Question: I'm having an issue with drawing an ellipse object using OpenGL (sharpgl to be exact since it works well enough with WPF).
Right now I'm using this code (angles are in degrees):
'''
gl.Begin(OpenGL.GL_LINE_STRIP);
gl.Color(colorR, colorG, colorB, alfa);
for (double i = angleStart; i <= angleEnd; ++i)
{
double angleCurrent = Math.PI * i / 180;
double dx = radiusX * Math.Cos(angleCurrent);
double dy = radiusY * Math.Sin(angleCurrent);
gl.Vertex(dx + ellipseMiddleCoordX, dy + ellipseMiddleCoordY, 0);
}
gl.End();
'''
And it works 100% fine for drawing circles (that is 'radiusX = radiusY') and ellipses where angles are 0, 90, 180, 270, 360 ('radiusX != radiusY').
However it doesn't quite do the job when 'radiusX != radiusY' and for example 'angleStart = 30; angleEnd = 70'.
What it does for above example it draws a circle first, apply the angles, then recalculates the X/Y radius. This gives incorrect results since I expect something like this:

where red = expected behaviour, yellow = code above, grey = additional lines for angles
I'm quite lost on how I'm suppose to approach the fix in this.
yes - I know that 'gl.Begin/gl.End' are outdated functions, but I still fail to grasp the full concept of OGL, and most of my program is just math.
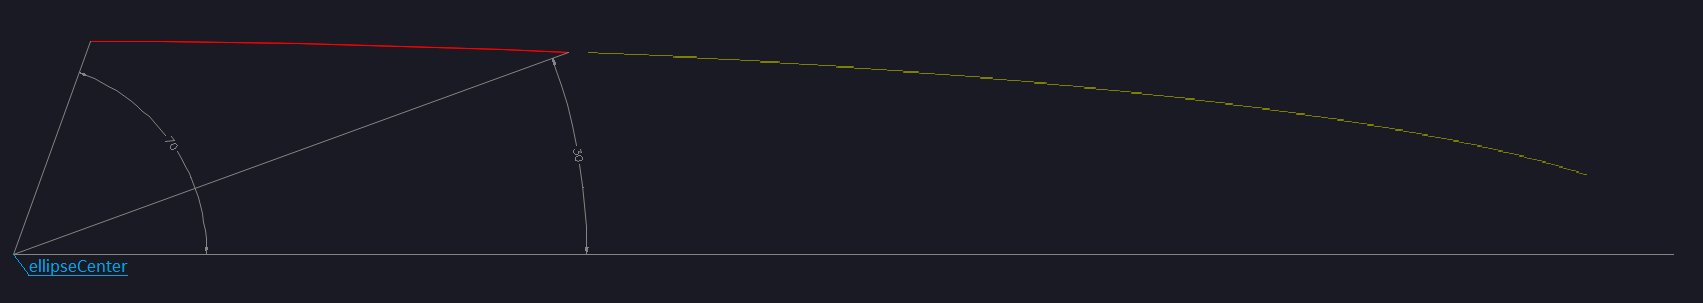
Answer: That is because the elliptic parametric angle is not geometric angle as it is distorted by the different scale (radius) in each axis. See these related QAs for some inspiration:
- <URL>
The way to solve this is ether approximate the distortion (but that will beproblematic if eccentricity change a lot) or search for correct angle (simple but slow) or compute it analytically (involves some math but fast).
For the search you can use for this just take in mind the geometric angle will be bigger than parametric one on some quadrants and less on the others.
Here small C++/OpenGL example (unsophisticated and unoptimized to keep it as simple as possible):
'''
//---------------------------------------------------------------------------
const float pi2=2.0*M_PI;
const float deg=M_PI/180.0;
//---------------------------------------------------------------------------
float ellipse_angle(float rx,float ry,float ang) // geometrical angle [rad] -> ellipse parametric angle [rad]
{
float da,ea,ga;
ang=fmod(ang,pi2); // normalize to <0,pi2>
ea=ang; // start elliptic angle
ga=atan2(ry*sin(ea),rx*cos(ea)); // compute geometrical angle from it
if (ga<0.0) ga+=pi2; // normalize to <0,pi2>
if (ga<=ang) // ea >= ang
{
da=90.0*deg-fmod(ang,90.0*deg); // range to search
da*=0.5;
for (ea=ang;da>1e-10;da*=0.5) // binary search
{
ea+=da; // test next elliptic angle
ga=atan2(ry*sin(ea),rx*cos(ea)); // compute geometrical angle from it
if (ga<0.0) ga+=pi2; // normalize to <0,pi2>
if (ga>ang) ea-=da; // restore original angle if too big
}
}
else{ // ea <= ang
da=fmod(ang,90.0*deg); // range to search
da*=0.5;
for (ea=ang;da>1e-10;da*=0.5) // binary search
{
ea-=da; // test next elliptic angle
ga=atan2(ry*sin(ea),rx*cos(ea)); // compute geometrical angle from it
if (ga<0.0) ga+=pi2; // normalize to <0,pi2>
if (ga<ang) ea+=da; // restore original angle if too small
}
}
return ea;
}
//---------------------------------------------------------------------------
void gl_draw()
{
glClear(GL_COLOR_BUFFER_BIT | GL_DEPTH_BUFFER_BIT);
glMatrixMode(GL_PROJECTION);
glLoadIdentity();
glScalef(1.0,float(xs)/float(ys),1.0);
glMatrixMode(GL_TEXTURE);
glLoadIdentity();
glMatrixMode(GL_MODELVIEW);
glLoadIdentity();
glDisable(GL_DEPTH_TEST);
int i,n=100;
float rx=0.75,ry=0.5,a0=25.0*deg,a1=115.0*deg;
float x,y,a,da,ea0,ea1,dd;
// test whole circumference
for (dd=10.0*deg,a0=0.0,a1=a0+0.75*dd;a1<pi2;a0+=dd,a1+=dd)
{
// get parametric angles
ea0=ellipse_angle(rx,ry,a0);
ea1=ellipse_angle(rx,ry,a1);
// render elliptic arc
glBegin(GL_LINE_STRIP);
glColor3f(0.3,0.3,1.0);
for (a=ea0,da=(ea1-ea0)/float(n-1),i=0;i<n;i++,a+=da)
{
x=rx*cos(a);
y=ry*sin(a);
glVertex2f(x,y);
}
glEnd();
// render geometric axises (for visual check)
glBegin(GL_LINE_STRIP);
glColor3f(0.3,0.3,0.0);
glVertex2f(2.0*cos(a0),2.0*sin(a0));
glVertex2f(0.0,0.0);
glVertex2f(2.0*cos(a1),2.0*sin(a1));
glEnd();
}
glFlush();
SwapBuffers(hdc);
}
//---------------------------------------------------------------------------
'''
where 'xs,ys' is the resolution of my OpenGL window and 'M_PI=3.1415926535897932384626433832795' note all angles are in radians.
Here preview:
<URL>
As you can see the angles match on the whole circumference (blue arcs align with yellow lines) ...
The function 'float ellipse_angle(float rx,float ry,float ang)' will return elliptic parametric angle that corresponds to geometric angle 'ang' on axis aligned ellipse with half axises 'rx,ry'.
There are quite a few things that can improve speed of this like using 'rx/ry' and scaling just one axis, precompute the angle constants etc.
using aspect ratio and render is changed too for better visual check
'''
//---------------------------------------------------------------------------
const float pi2=2.0*M_PI;
const float deg=M_PI/180.0;
//---------------------------------------------------------------------------
float ellipse_angle(float rx,float ry,float ang) // geometrical angle [rad] -> ellipse parametric angle [rad]
{
float da,ea,ga,aspect;
aspect=rx/ry; // aspect ratio for speed up
ang=fmod(ang,pi2); // normalize to <0,pi2>
ea=ang; // start elliptic angle
ga=atan2(sin(ea),aspect*cos(ea)); // compute geometrical angle from it
if (ga<0.0) ga+=pi2; // normalize to <0,pi2>
if (ga<=ang) // ea >= ang
{
da=90.0*deg-fmod(ang,90.0*deg); // range to search
da*=0.5;
for (ea=ang;da>1e-10;da*=0.5) // binary search
{
ea+=da; // test next elliptic angle
ga=atan2(sin(ea),aspect*cos(ea)); // compute geometrical angle from it
if (ga<0.0) ga+=pi2; // normalize to <0,pi2>
if (ga>ang) ea-=da; // restore original angle if too big
}
}
else{ // ea <= ang
da=fmod(ang,90.0*deg); // range to search
da*=0.5;
for (ea=ang;da>1e-10;da*=0.5) // binary search
{
ea-=da; // test next elliptic angle
ga=atan2(sin(ea),aspect*cos(ea)); // compute geometrical angle from it
if (ga<0.0) ga+=pi2; // normalize to <0,pi2>
if (ga<ang) ea+=da; // restore original angle if too small
}
}
return ea;
}
//---------------------------------------------------------------------------
void gl_draw()
{
glClear(GL_COLOR_BUFFER_BIT | GL_DEPTH_BUFFER_BIT);
glMatrixMode(GL_PROJECTION);
glLoadIdentity();
glScalef(1.0,float(xs)/float(ys),1.0);
glMatrixMode(GL_TEXTURE);
glLoadIdentity();
glMatrixMode(GL_MODELVIEW);
glLoadIdentity();
glDisable(GL_DEPTH_TEST);
int i,n=100;
float rx=0.95,ry=0.35;
float x,y,a,dd,da,a0,a1,ea0,ea1;
// test whole circumference
for (dd=10.0*deg,a0=0.0,a1=a0+0.75*dd;a1<pi2;a0+=dd,a1+=dd)
{
// render geometric angle pies (for visual check)
glBegin(GL_TRIANGLES);
glColor3f(0.1,0.1,0.1);
glVertex2f(cos(a0),sin(a0));
glVertex2f(0.0,0.0);
glVertex2f(cos(a1),sin(a1));
glEnd();
// get parametric angles (rx,ry)
ea0=ellipse_angle(rx,ry,a0);
ea1=ellipse_angle(rx,ry,a1);
// render elliptic arc (rx,ry)
glBegin(GL_LINE_STRIP);
glColor3f(0.3,0.7,1.0);
for (a=ea0,da=(ea1-ea0)/float(n-1),i=0;i<n;i++,a+=da)
{
x=rx*cos(a);
y=ry*sin(a);
glVertex2f(x,y);
}
glEnd();
// get parametric angles (ry,rx)
ea0=ellipse_angle(ry,rx,a0);
ea1=ellipse_angle(ry,rx,a1);
// render elliptic arc (ry,rx)
glBegin(GL_LINE_STRIP);
glColor3f(1.0,0.7,0.3);
for (a=ea0,da=(ea1-ea0)/float(n-1),i=0;i<n;i++,a+=da)
{
x=ry*cos(a);
y=rx*sin(a);
glVertex2f(x,y);
}
glEnd();
}
glFlush();
SwapBuffers(hdc);
}
//---------------------------------------------------------------------------
'''
<URL>
There still room for improvement like get rid of 'atan2' completely and use cross product instead like I did in here:
- <URL>
'O(1)'
I simply used parametric line equation:
'''
x(t) = t*cos(ang)
y(t) = t*sin(ang)
'''
and implicit ellipse equation:
'''
(x/rx)^2 + (y/ry)^2 = 1
'''
to compute the intersection point (solve 't' and compute 'x,y' from it), then apply inverse distortion on it to map from ellipse to circle (by scaling 'y*=rx/ry') and finally compute its angle with 'atan2(y,x)'.
<URL>
'''
//---------------------------------------------------------------------------
const float pi2=2.0*M_PI;
const float deg=M_PI/180.0;
//---------------------------------------------------------------------------
float ellipse_angle(float rx,float ry,float ang) // geometrical angle [rad] -> ellipse parametric angle [rad]
{
float x,y,t,aa,bb,ea;
x=cos(ang); // axis direction at angle ang
y=sin(ang);
aa=rx*rx; bb=ry*ry; // intersection between ellipse and axis
t=aa*bb/((x*x*bb)+(y*y*aa));
x*=t; y*=t;
y*=rx/ry; // convert to circle
ea=atan2(y,x); // compute elliptic angle
if (ea<0.0) ea+=pi2; // normalize to <0,pi2>
return ea;
}
//---------------------------------------------------------------------------
'''